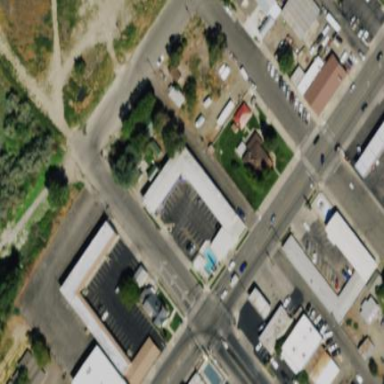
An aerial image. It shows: Building that is motel.